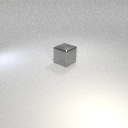
large gray metal cube